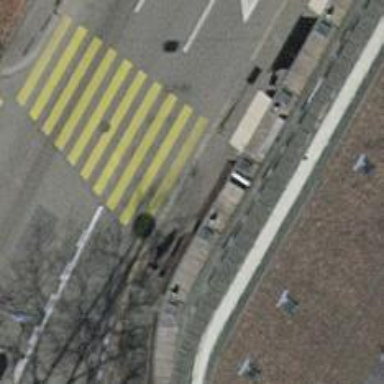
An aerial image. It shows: Kerb barrier.